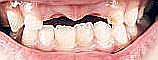
Condition: hypodontia